Field crop: maize
Growth stage: 1
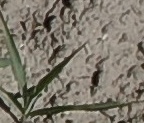
Species: sorghum